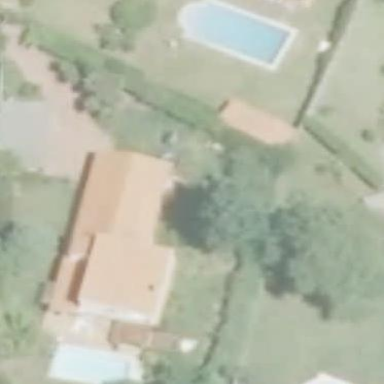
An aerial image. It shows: Simple and straightforward house.